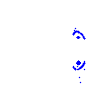
Particle: electron